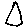
Label: triangle